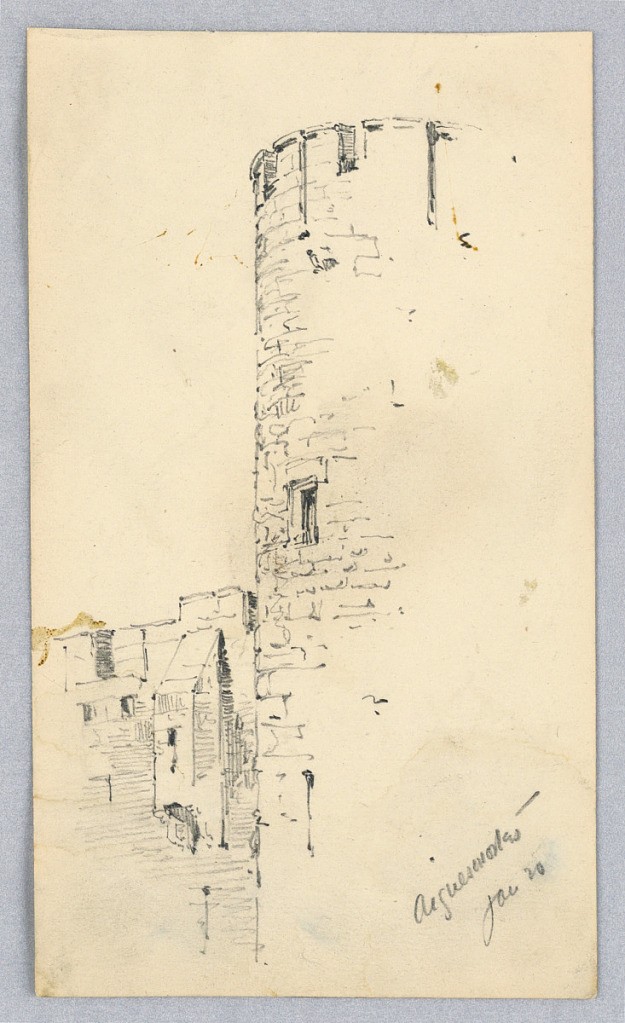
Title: Aigues-Mortes
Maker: Francis Augustus Lathrop, American, 1849–1909
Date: January 20, 1892
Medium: Black crayon on paper
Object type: Drawing
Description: Walled tower, at right; lower wall with windows, extending at left.